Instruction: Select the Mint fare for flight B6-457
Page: flights
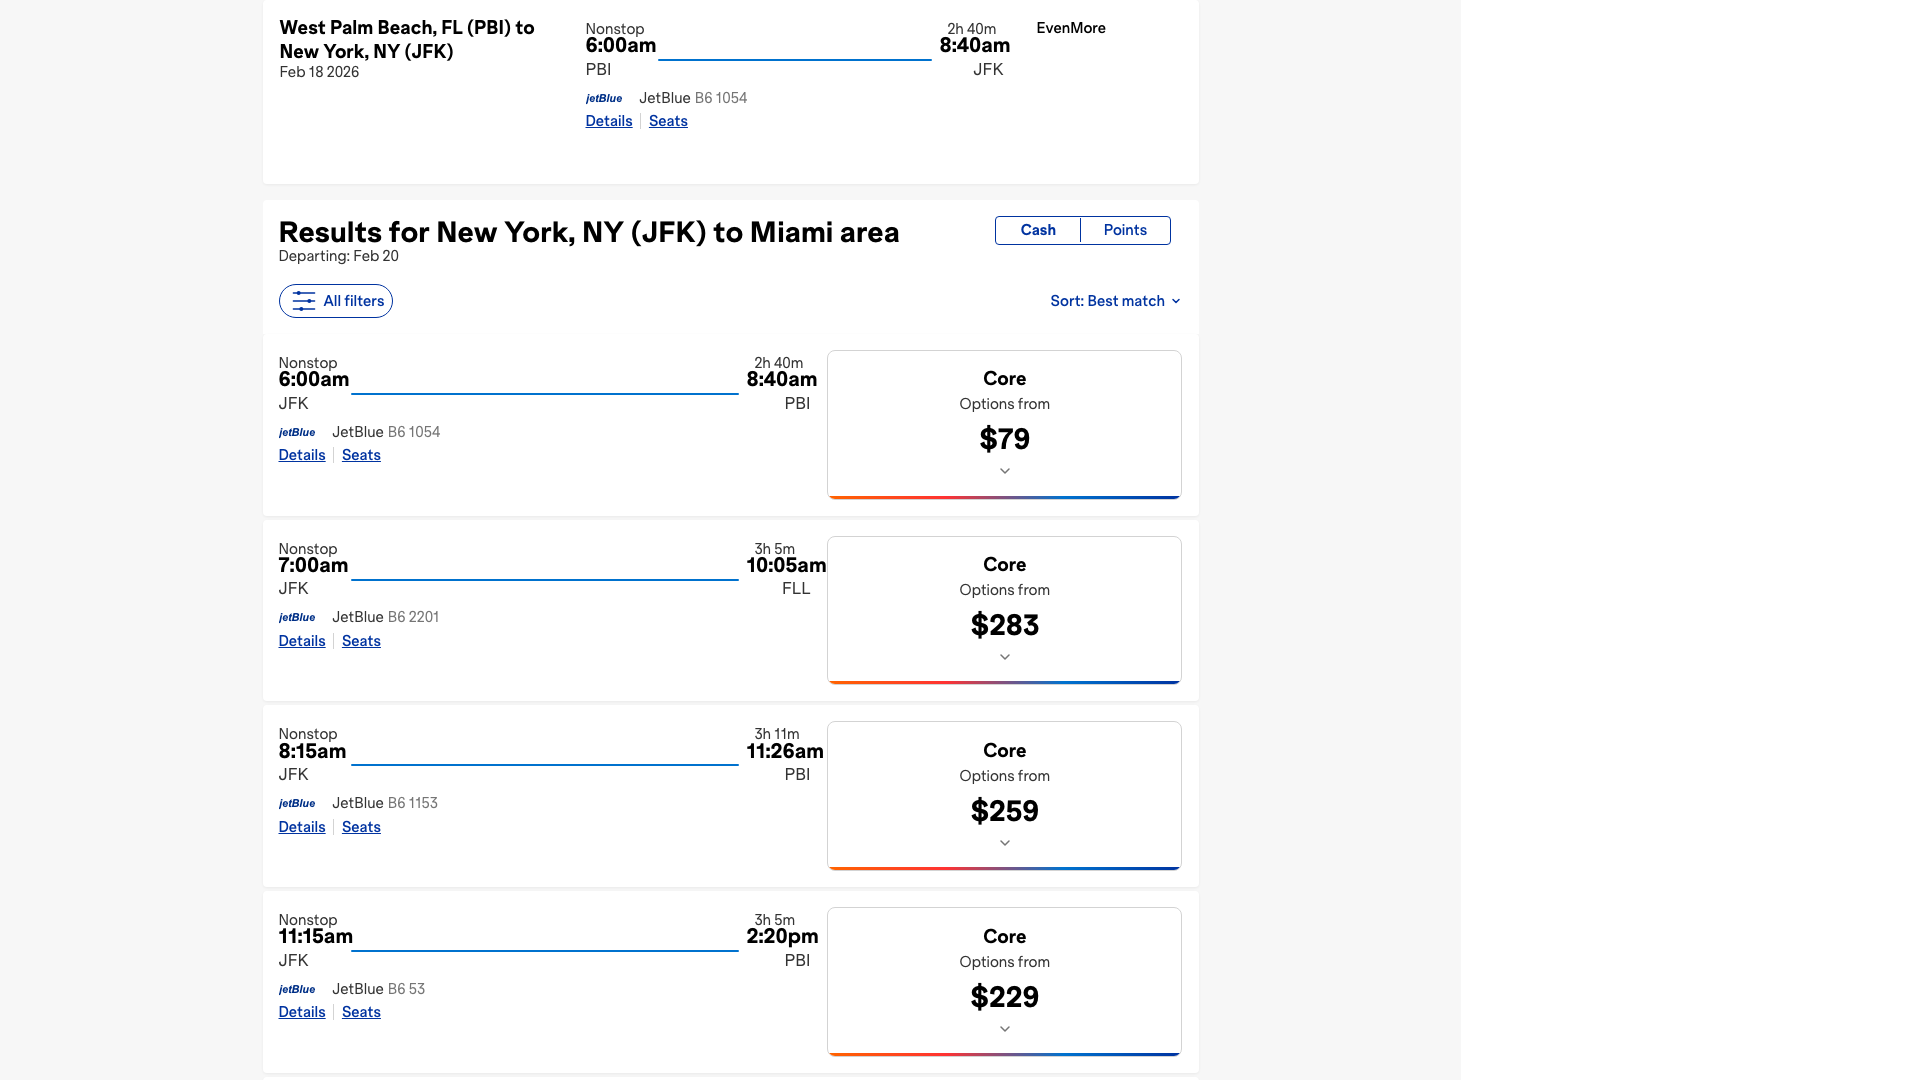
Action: click